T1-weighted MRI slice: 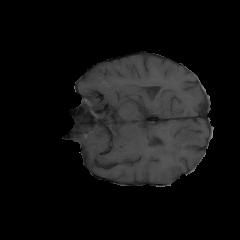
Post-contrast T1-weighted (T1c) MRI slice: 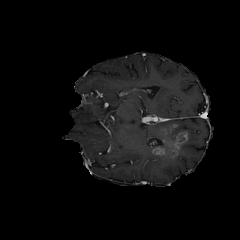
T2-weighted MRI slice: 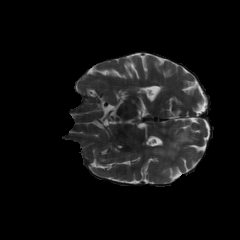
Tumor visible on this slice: yes